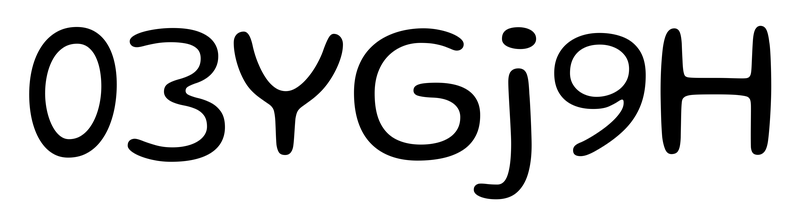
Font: Gluten_Light